Question: In agiletoolkit, i have a set of views displayed and in the View, have set the outer div to have id=
'''
1 <div id='<?$_name?>' class='taskrow'>
2 <div class=fleft nomargin>
3 <?$Story?>
4 </div>
5 <div class='container'>
6 <div id='<?$workspace?>' class='workspace'>
..
34 </div>
'''
In the page, i have a foreach loop that retrieves data from mysql and adds it to the page. At the same time, it stores the return of $p->add into an array using the id as the key.
'''
foreach ($st as $row) {
if (is_array($row)) {
$storyid=$row[0];
$scrumrow[$storyid]=$p->add('View_StoryRow')
->setWorkspace('ws-'.$storyid);
'''
When an action is performed (dragging an element on the screen), i refresh the page and a get block applies some updates to the database. I then have the following code to update the view (which is the row where the action was performed)
'''
if($_GET['task'] && $_GET['status'])
{
.. do database updates here ..
$js[]=$scrumrow[$ajaxstory]->js()->reload();
// $js[]=$p->js()->reload(array('member'=>$member, 'sprint'=>$sprint));
$this->js(null,$js)->execute();
}
'''
If I comment out the $scrumrow[$ajaxstory] row and use the commented line to refresh the whole page, it works but is very slow (some 12 seconds) as there is a lot on data the screen but when trying to refresh just the view, i get an error as in the headline, 'Unable to cut object with name ... It wasn't initialised.

The updates are done in the database so if i refresh the page manually, it works and the error does appear in place of the row i want to refresh and does give the correct name of the row (as seen in the ID using firebug) but what have I missed ? How do i initialise the objects which are already in the page ?
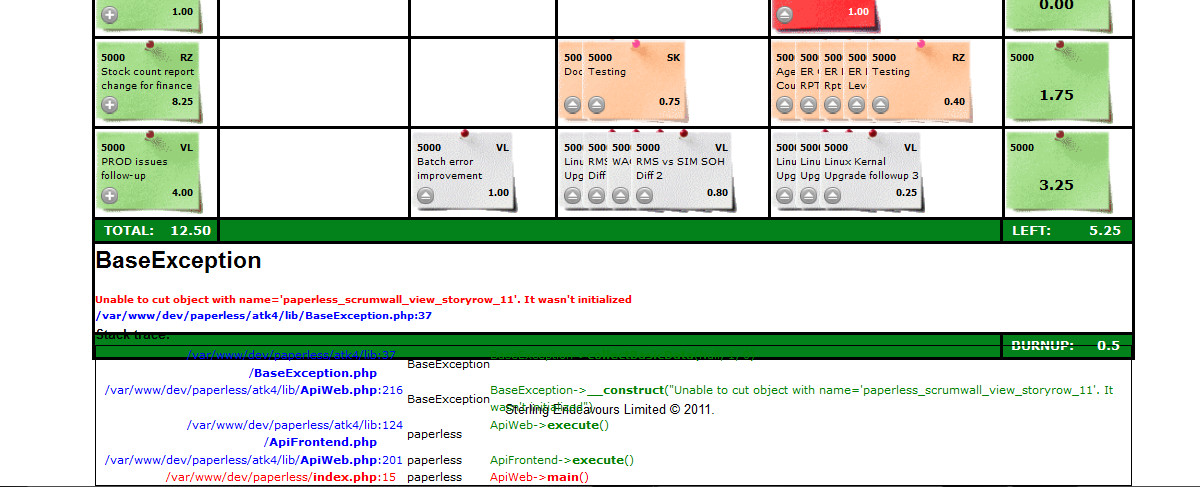
Answer: I added
'''
$p->api->memorize('scrumrow',$scrumrow);
'''
just before the if ($-GET[]..) block and then added
'''
$scrumrow=$p->api->recall('scrumrow');
'''
before I do any population of the $scrumrow in the page.
It does update the row so this answers the original question - that when the ajax is drawing part of the page, it is losing the array and doesnt rebuild it.
It does cause some side effects such as the drag and drop is not rexecuted for the new row and, strangely, i also got the following errors when clicking on any of the other pages via the menu links after the ajax row refresh.
Low level error: Class Model_Table is not defined in included file in include_once()
Think i'm going to stick with refreshing the whole page (as there is another functional issue with only refreshing the row) so i need to figure out why it's taking 12 seconds to execute the POST and GET.